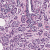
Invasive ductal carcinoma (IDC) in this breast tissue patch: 1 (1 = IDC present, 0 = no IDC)